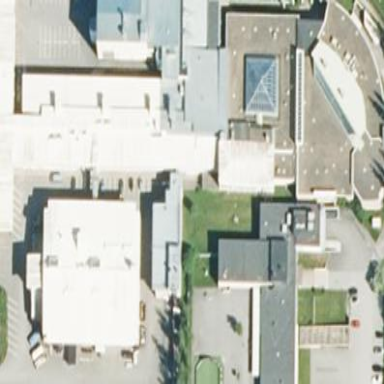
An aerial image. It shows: School building.